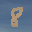
Label: 8